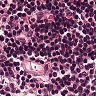
Metastatic tissue present: no